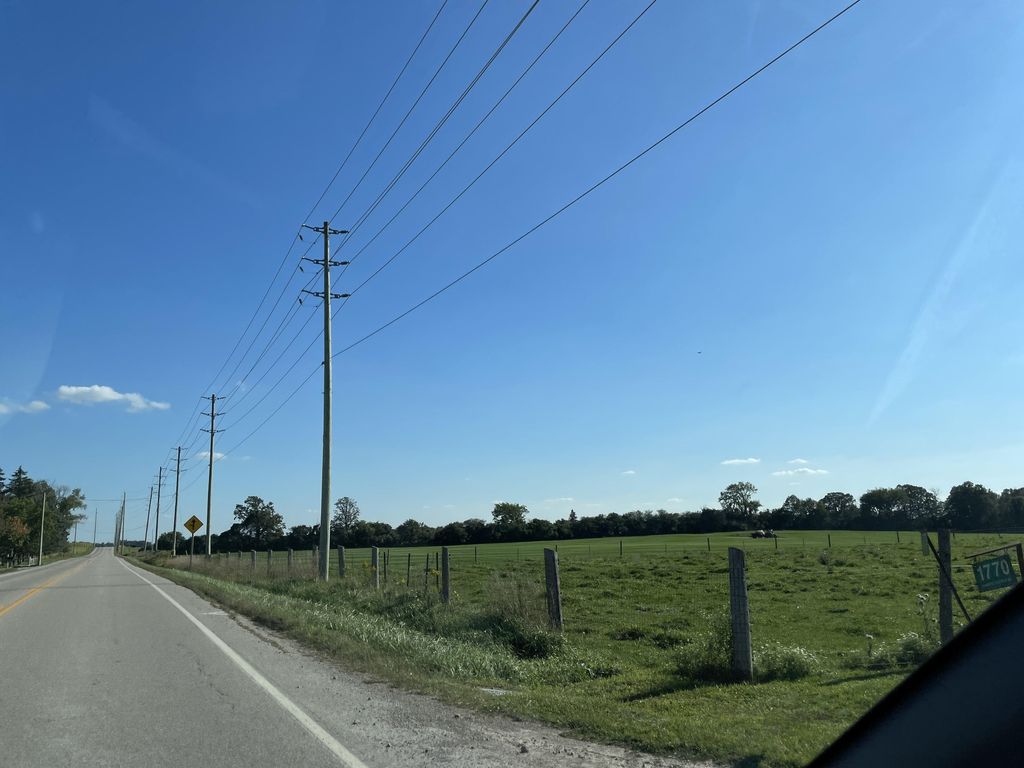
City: kitchener-waterloo